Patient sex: M
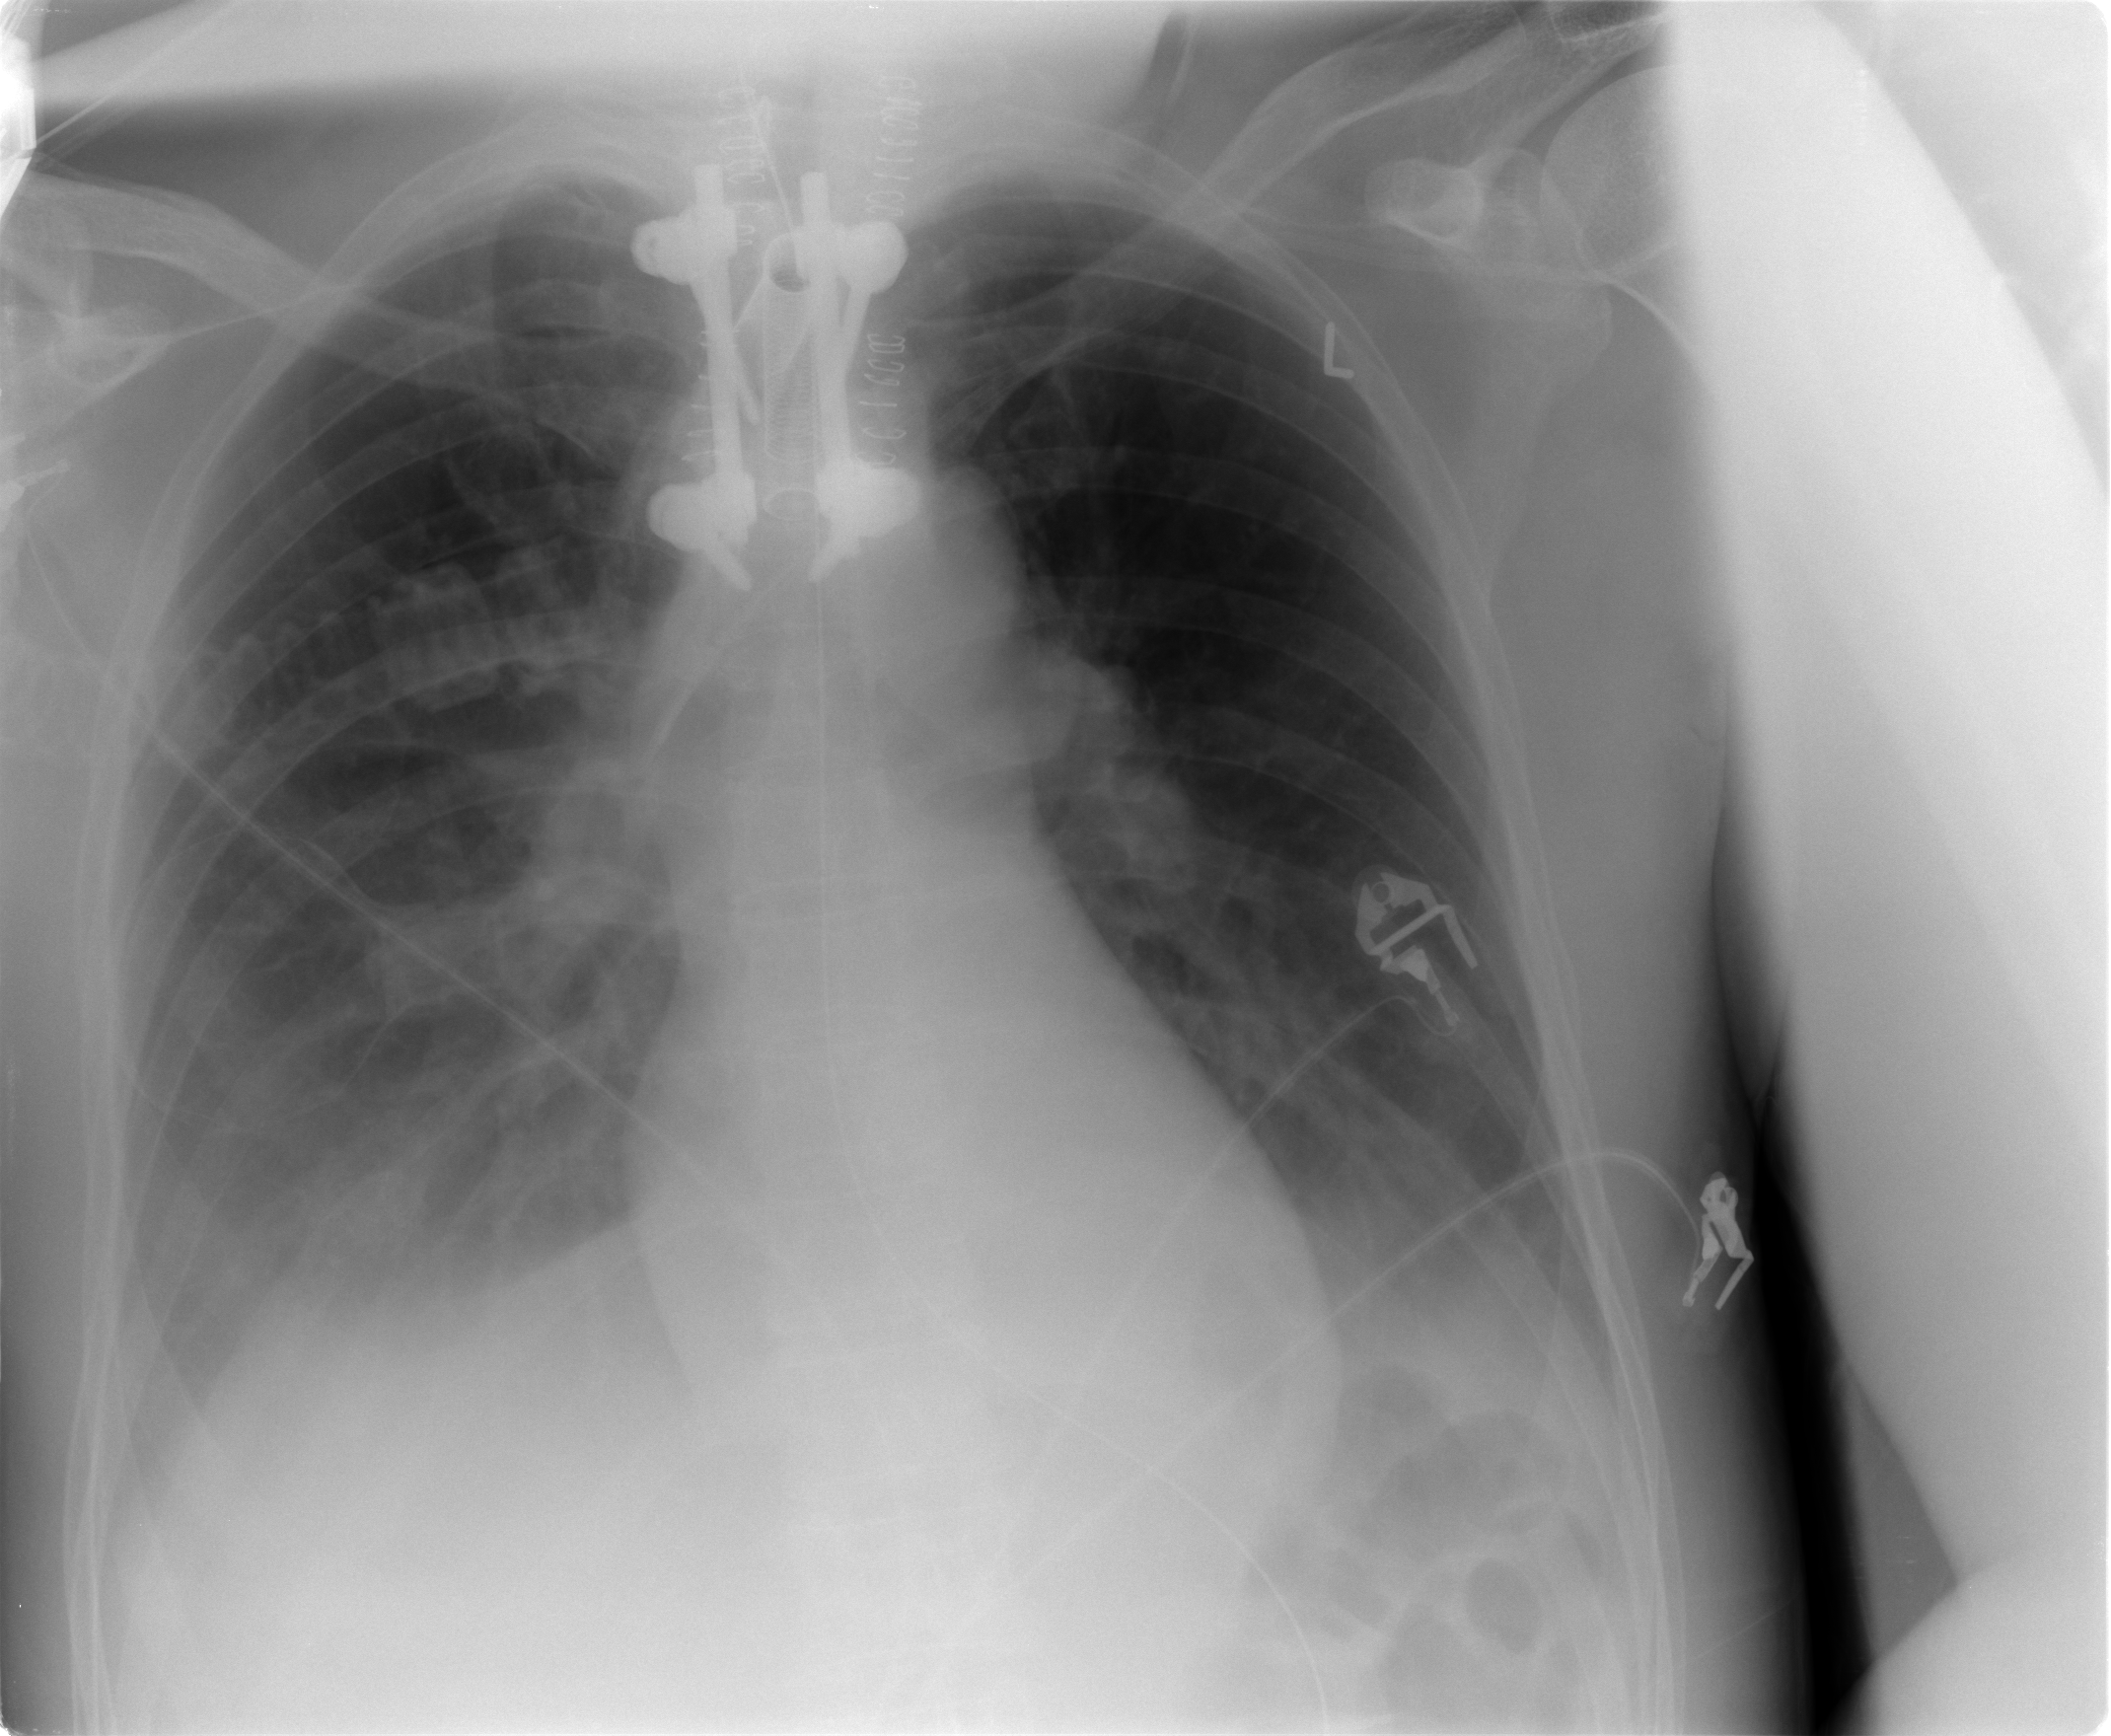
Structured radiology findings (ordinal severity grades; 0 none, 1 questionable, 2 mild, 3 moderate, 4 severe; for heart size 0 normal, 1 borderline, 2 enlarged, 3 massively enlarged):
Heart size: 0
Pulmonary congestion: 0
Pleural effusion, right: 2
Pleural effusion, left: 2
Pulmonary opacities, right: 2
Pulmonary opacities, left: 0
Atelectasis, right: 2
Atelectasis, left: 2